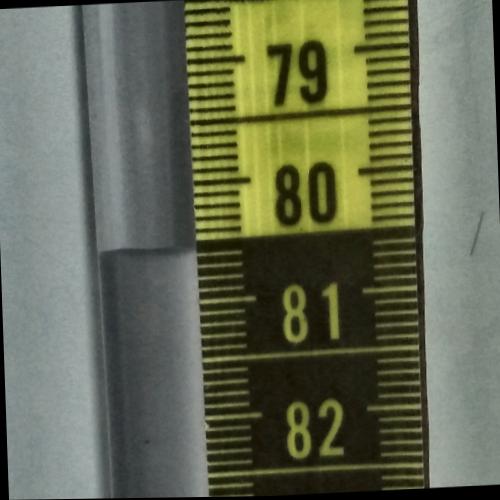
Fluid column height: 80.6 cm